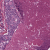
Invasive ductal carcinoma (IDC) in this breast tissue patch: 0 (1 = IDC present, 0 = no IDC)